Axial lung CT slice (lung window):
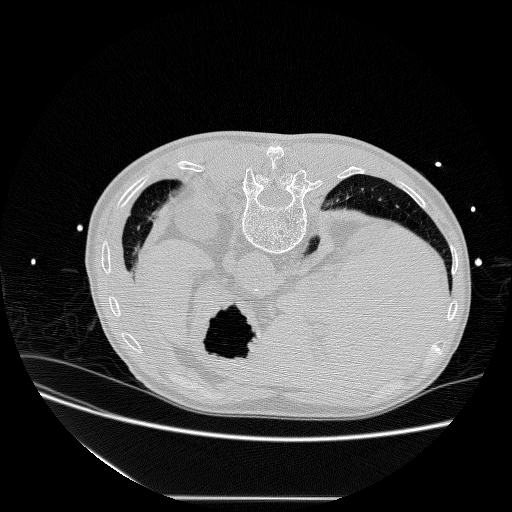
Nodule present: no